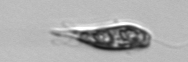
Label: Euglena